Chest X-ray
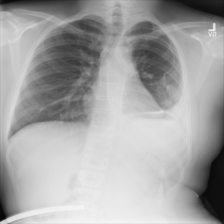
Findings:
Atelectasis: negative
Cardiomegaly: negative
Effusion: negative
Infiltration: negative
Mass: negative
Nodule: negative
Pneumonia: negative
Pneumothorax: positive
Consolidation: negative
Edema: negative
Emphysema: negative
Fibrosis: negative
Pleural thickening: positive
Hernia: negative